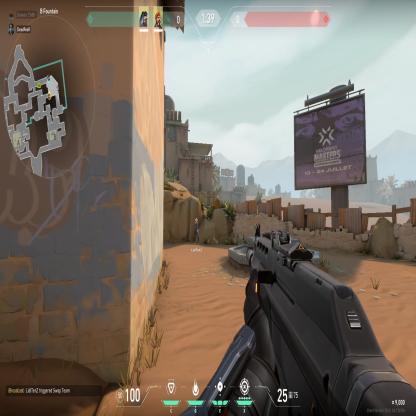
Label: teammate